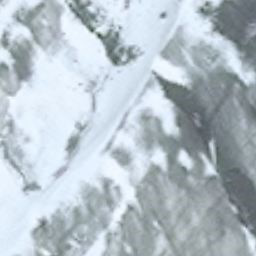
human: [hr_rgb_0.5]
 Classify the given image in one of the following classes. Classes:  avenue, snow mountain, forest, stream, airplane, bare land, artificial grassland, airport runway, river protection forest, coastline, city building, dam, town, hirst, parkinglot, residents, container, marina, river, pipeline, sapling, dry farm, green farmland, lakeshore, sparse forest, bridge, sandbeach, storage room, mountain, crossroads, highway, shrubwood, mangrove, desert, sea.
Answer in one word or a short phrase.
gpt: snow mountain